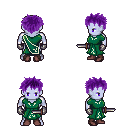
a pixel art fantasy rpg character, male body template, dark elf, purple skin, sash dress, red pants, purple bedhead hairstyle, metal gloves, maroon shoes, dagger, four views (front, back, left, right), 2x2 character sprite sheet, small pixel art, hard edges, no anti-aliasing